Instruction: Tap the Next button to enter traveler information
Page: cart
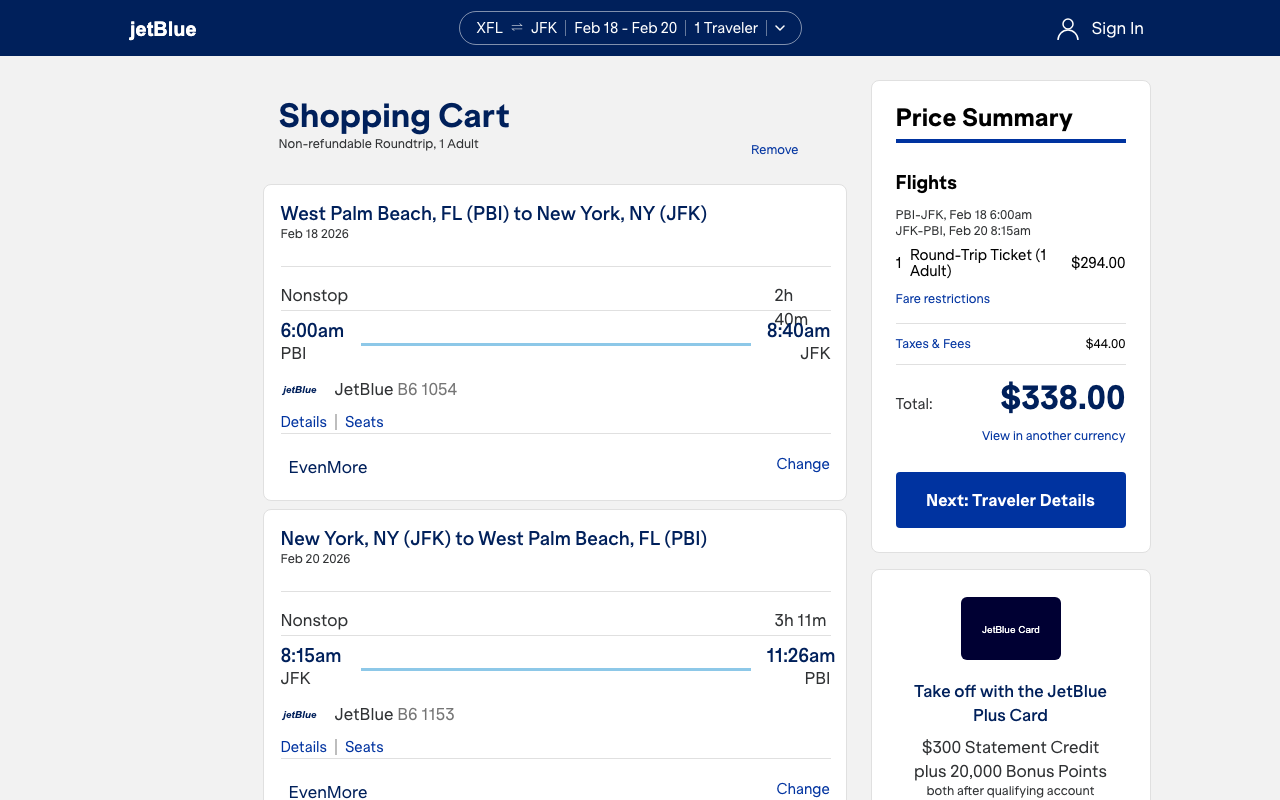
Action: click